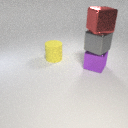
large red metal cube above large gray metal cube